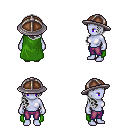
a pixel art fantasy rpg character, female body template, dark elf, purple skin, green cape, magenta pants, gray right-swept hairstyle, chain helm, four views (front, back, left, right), 2x2 character sprite sheet, small pixel art, hard edges, no anti-aliasing